You are looking at the unprocessed time series of a bearing vibration snapshot. Determine the bearing's health state. Answer with exactly one of: normal, inner_race, outer_race, ball.
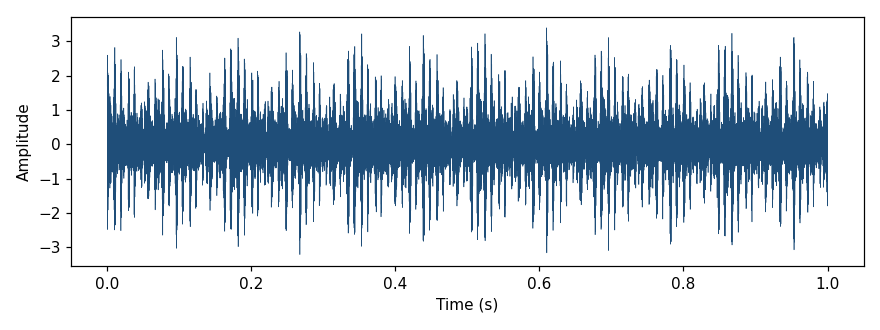
Answer: outer_race